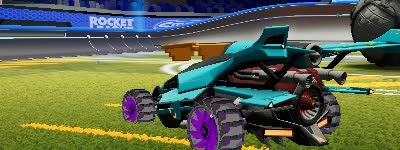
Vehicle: aftershock